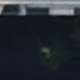
Vehicle type: Car